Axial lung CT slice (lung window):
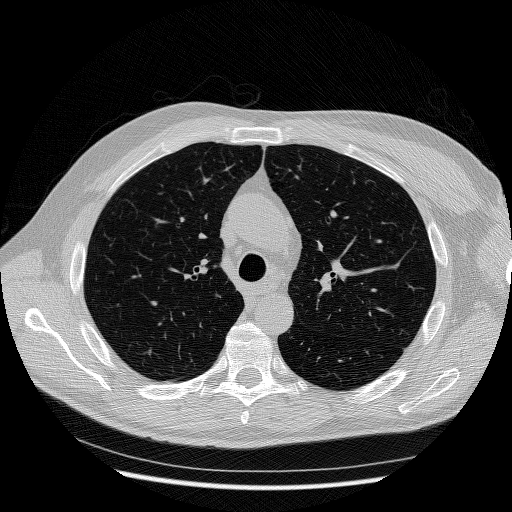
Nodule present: no